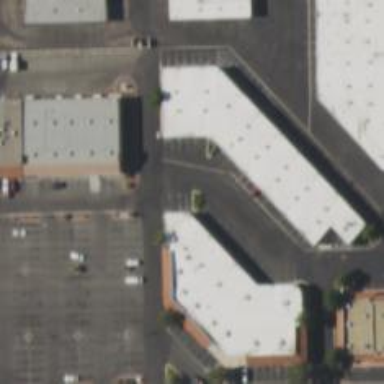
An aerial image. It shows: Retail building.